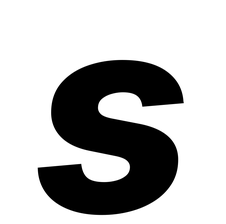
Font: Inter-Italic_ExtraBold_Italic